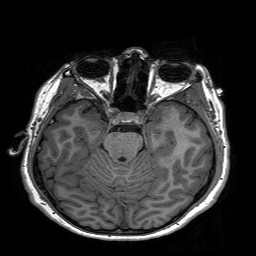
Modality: T1w
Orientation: coronal
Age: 28
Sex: female
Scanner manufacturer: siemens
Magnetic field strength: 3 T
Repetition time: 2.3 s
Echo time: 0.00197 s